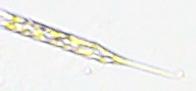
Label: Rhizosolenia